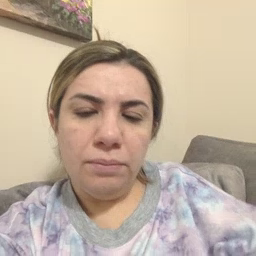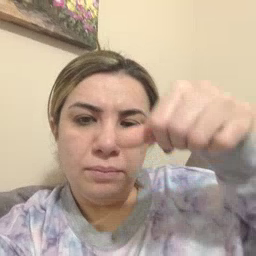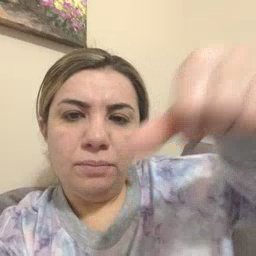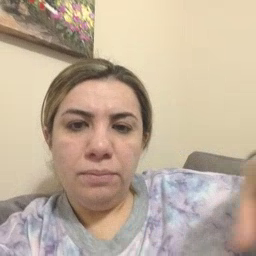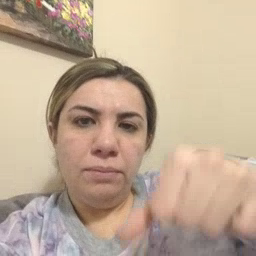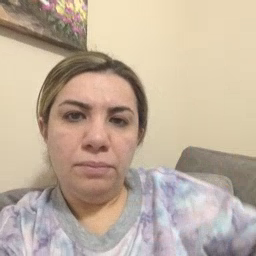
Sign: puzzle